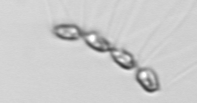
Label: Chaetoceros